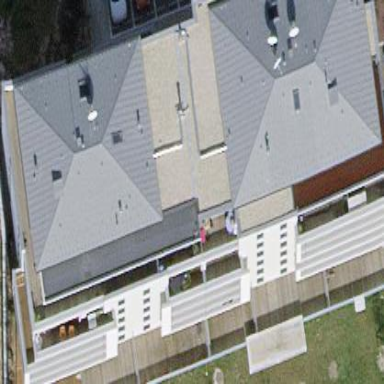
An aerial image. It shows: Group of apartments with hipped roofs aligned along one direction.